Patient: sex F, age 67
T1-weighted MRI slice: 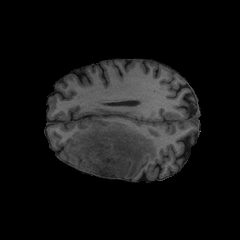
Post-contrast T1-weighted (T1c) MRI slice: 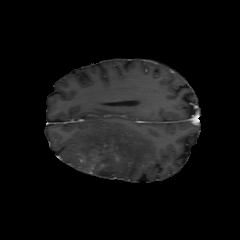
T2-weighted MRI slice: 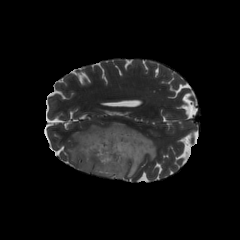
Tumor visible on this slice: yes
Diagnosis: Astrocytoma, IDH-mutant
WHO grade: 4